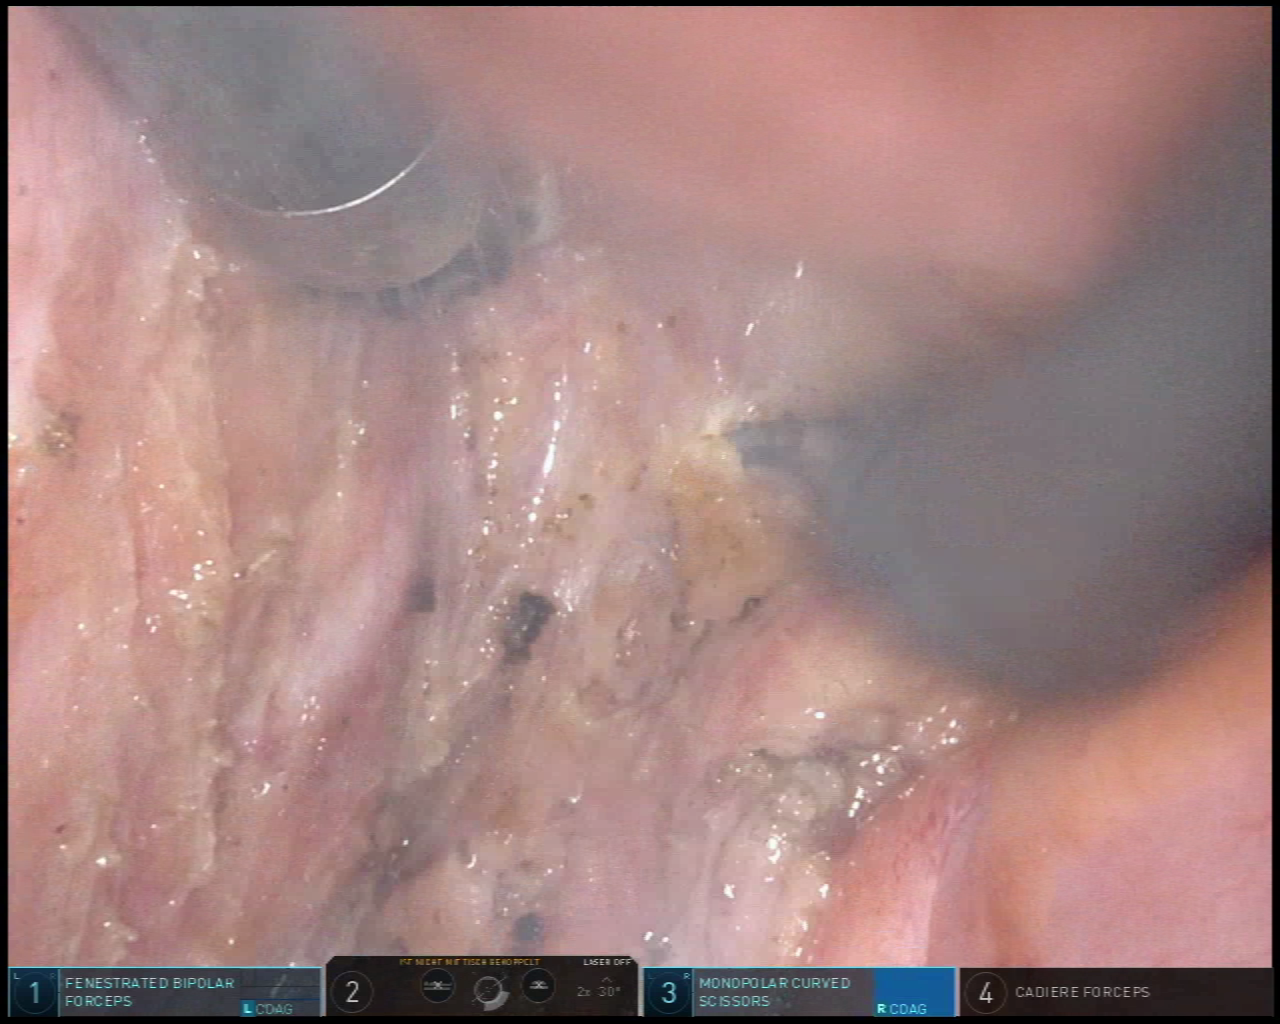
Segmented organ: vesicular_glands
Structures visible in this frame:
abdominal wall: no
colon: no
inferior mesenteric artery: no
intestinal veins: no
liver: no
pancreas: no
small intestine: no
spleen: no
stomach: no
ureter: no
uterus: no
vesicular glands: yes